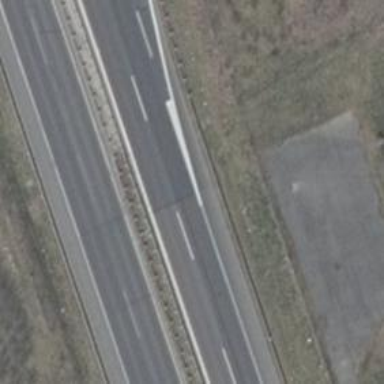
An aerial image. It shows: This is trunk highway with motorroad.